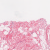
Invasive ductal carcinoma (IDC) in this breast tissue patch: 0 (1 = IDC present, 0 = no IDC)